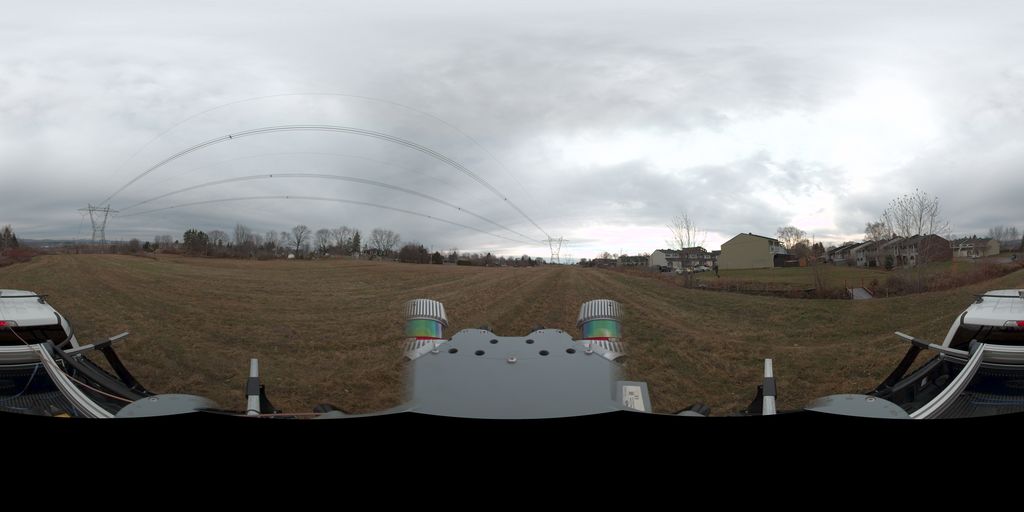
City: quebec_city